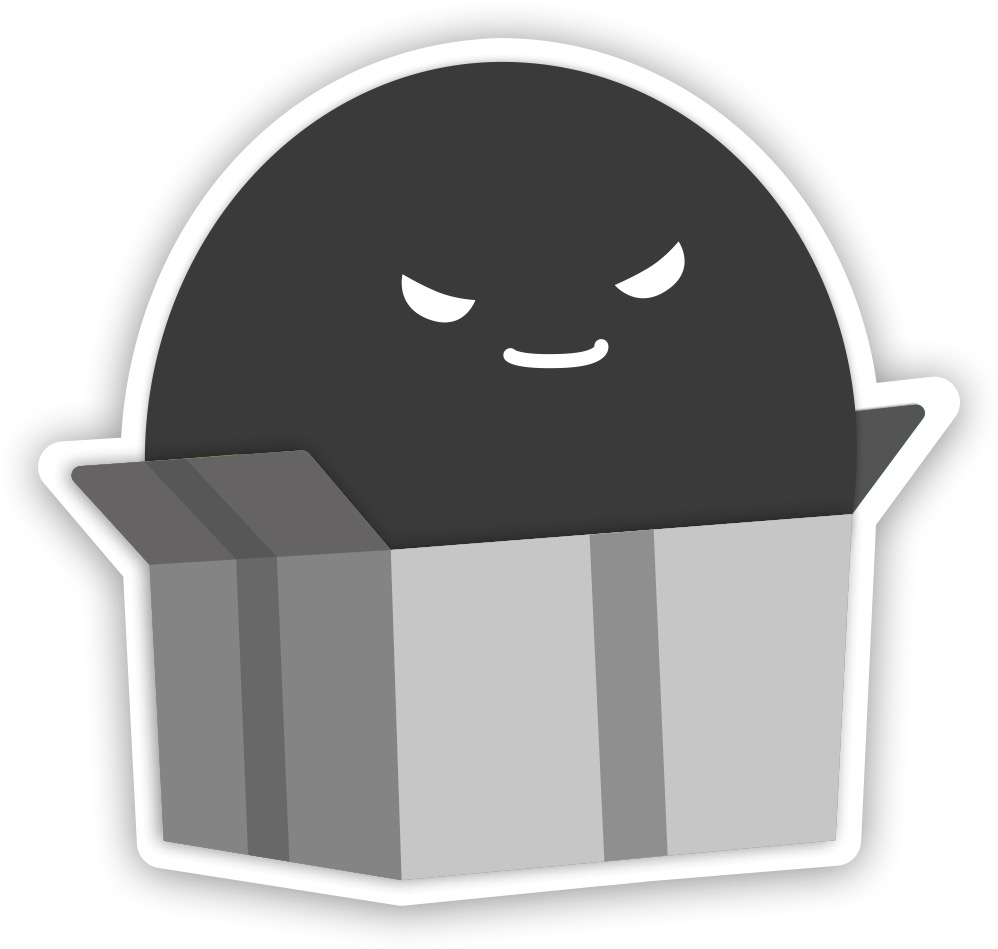
Label: others